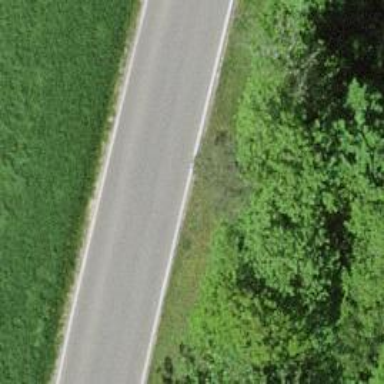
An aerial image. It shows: Paved tertiary road.